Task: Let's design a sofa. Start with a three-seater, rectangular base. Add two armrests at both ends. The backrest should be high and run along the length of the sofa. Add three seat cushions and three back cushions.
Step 74:
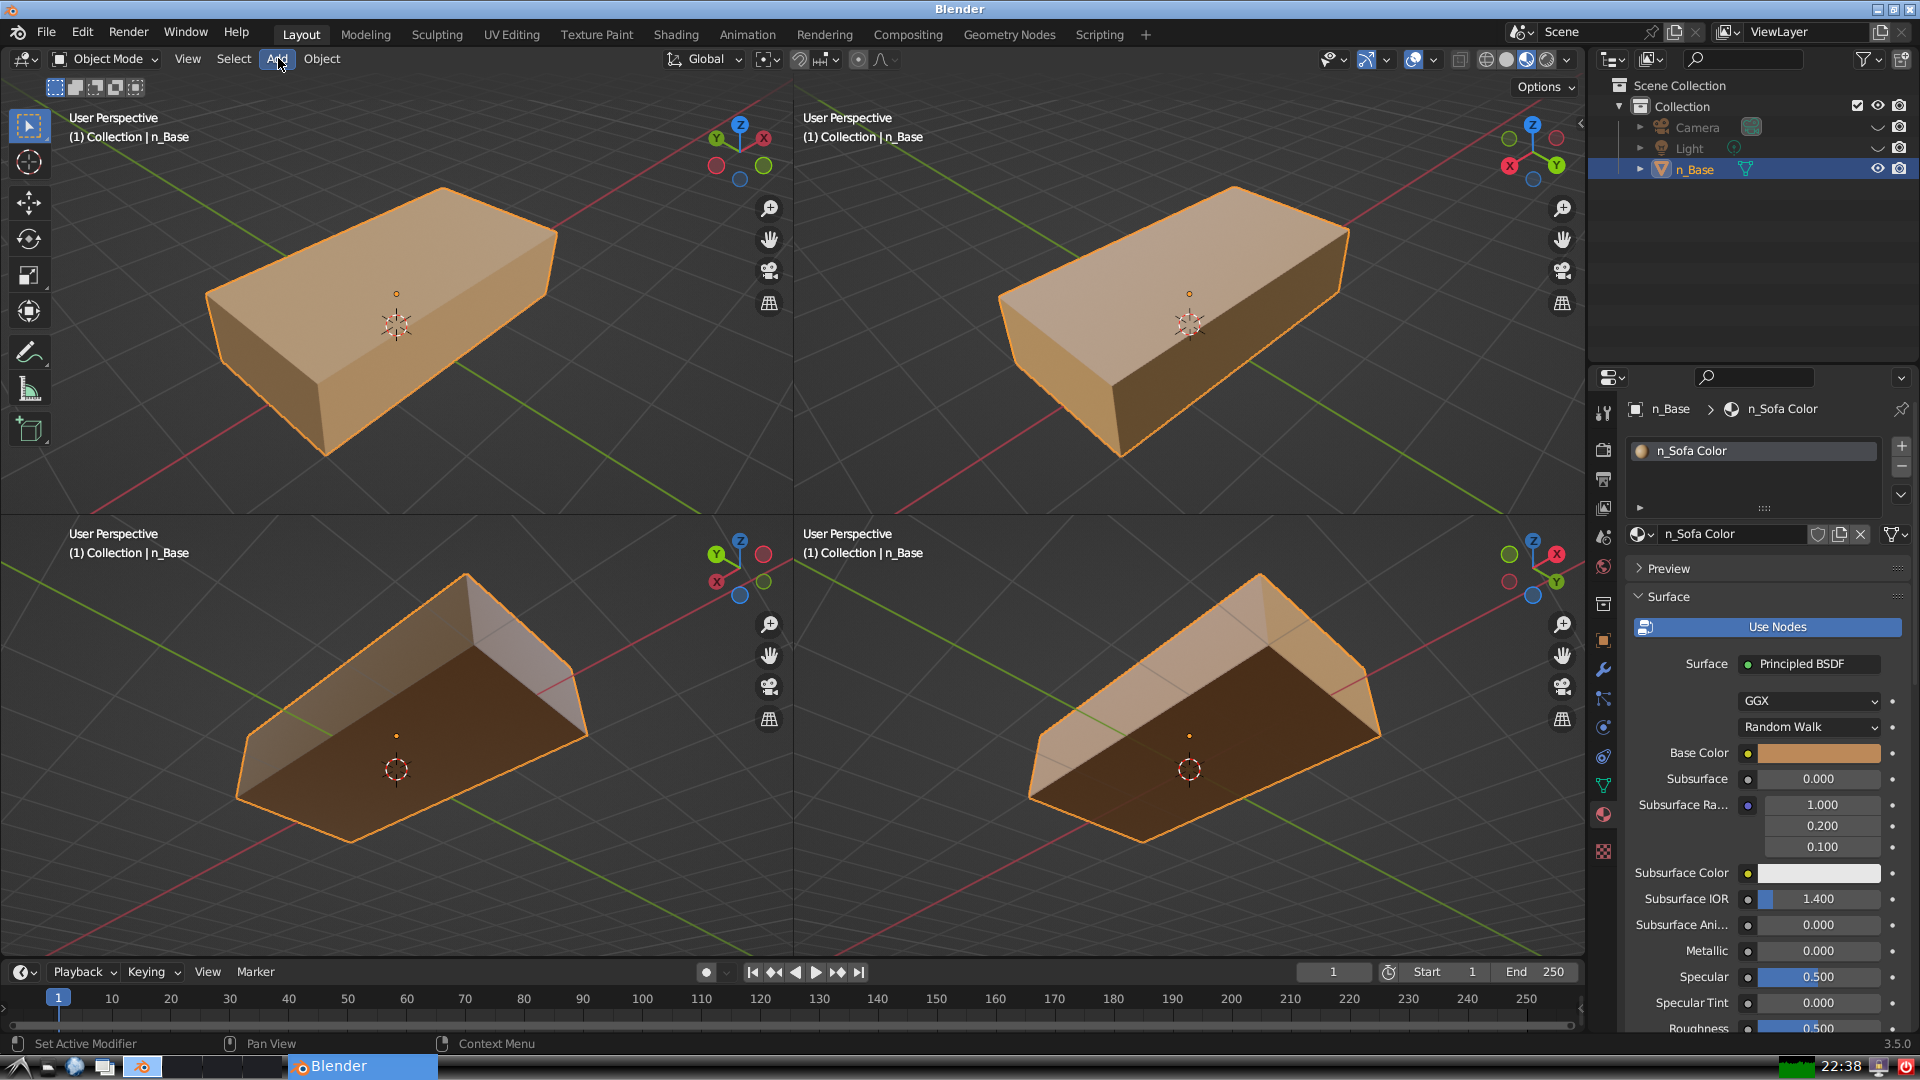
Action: click: no